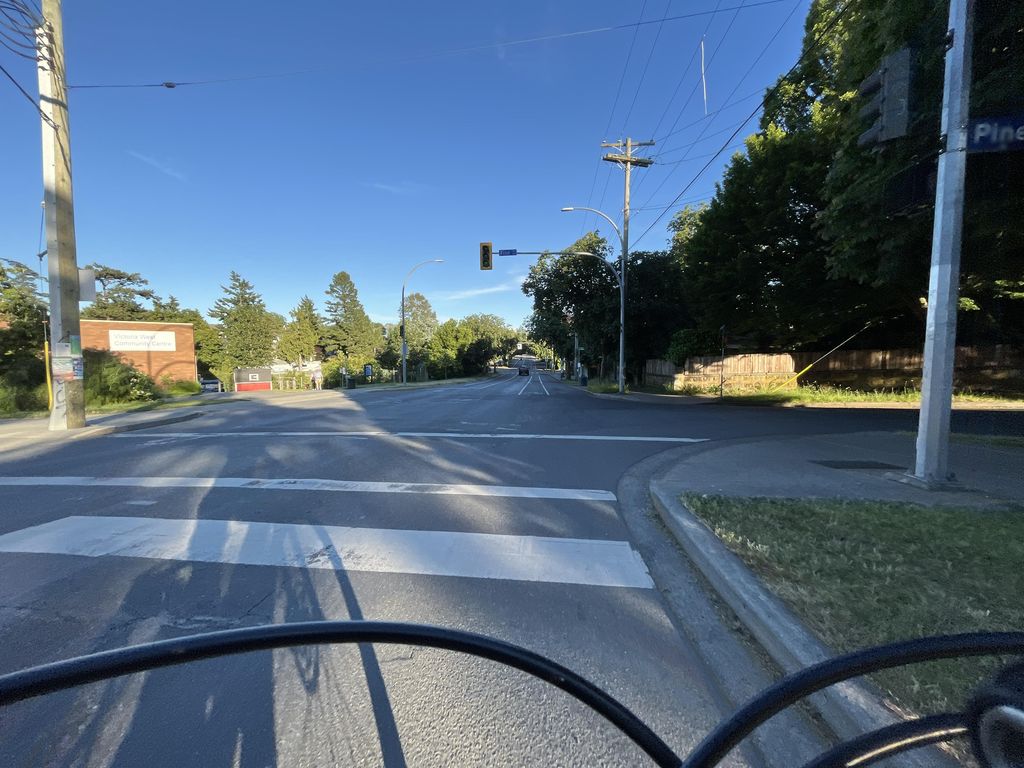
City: victoria